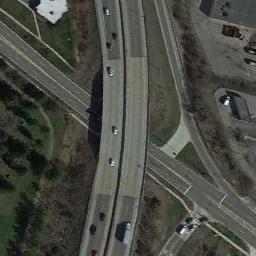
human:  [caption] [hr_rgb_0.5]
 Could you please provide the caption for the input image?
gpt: Many trees are beside the overpass .

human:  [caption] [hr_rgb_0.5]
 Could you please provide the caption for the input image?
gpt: The overpass is next to the grass and some trees .

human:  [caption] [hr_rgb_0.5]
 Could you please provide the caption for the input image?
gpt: An overpass is bent into two circles .

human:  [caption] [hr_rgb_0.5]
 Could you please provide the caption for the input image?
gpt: The cross-line overpass is over the road and some cars are driving on the overpass .

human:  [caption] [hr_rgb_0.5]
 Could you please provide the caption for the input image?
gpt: There are some brown trees beside the overpass .